Aerial crown-view tile of a tropical tree (Barro Colorado Island, Panama), acquired 20241014:
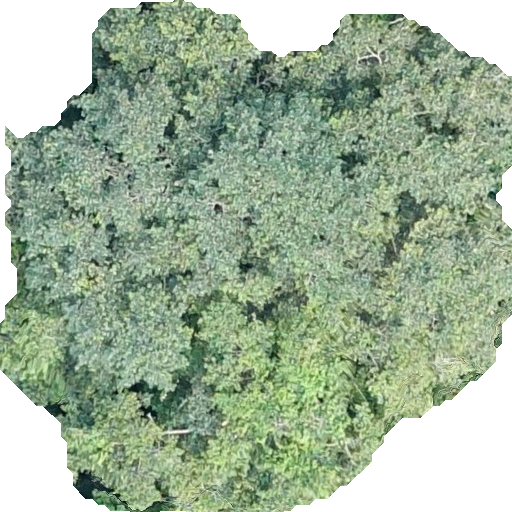
Species: Chrysophyllum cainito
GBIF accepted scientific name: Chrysophyllum cainito
Crown area: 327.467 m²